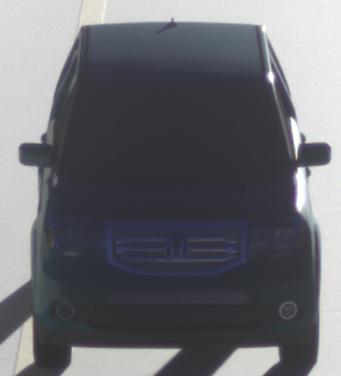
Make: Honda
Model: Pilot
Detailed model: Gen. 2 Facelift
Model produced from: 2012
Model produced until: 2015
Doors: 5
Color: blue
Road condition: dry road
Daytime: sunrise or sunset
Contrast: high contrast